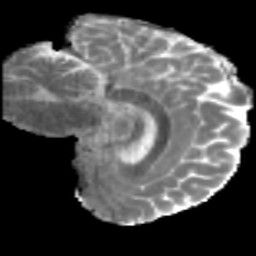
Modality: MD
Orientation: sagittal
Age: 46
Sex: male
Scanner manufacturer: siemens
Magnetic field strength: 3 T
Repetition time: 5 s
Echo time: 0.092 s